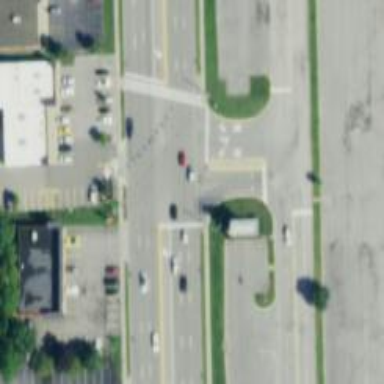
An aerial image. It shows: Unmarked crossing on footway.